Interaction volume radius: 5 \u00c5
Interaction volume height: 35 \u00c5
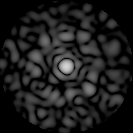
Disorder parameter: 0.8521